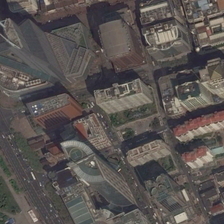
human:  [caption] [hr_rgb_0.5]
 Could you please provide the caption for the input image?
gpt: there are many tall buildings beside the road .

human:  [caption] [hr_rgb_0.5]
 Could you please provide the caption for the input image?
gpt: there are many tall buildings beside the road .

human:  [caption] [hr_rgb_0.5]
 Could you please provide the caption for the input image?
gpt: a lot of tall buildings have been built in the city .

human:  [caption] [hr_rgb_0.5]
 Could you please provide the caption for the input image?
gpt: a lot of tall buildings have been built in the city .

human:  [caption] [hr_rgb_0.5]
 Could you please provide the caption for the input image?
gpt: there are many tall buildings beside the road .